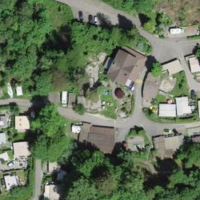
EUNIS habitat code: 53
Species observed at this site:
Chelidonium majus